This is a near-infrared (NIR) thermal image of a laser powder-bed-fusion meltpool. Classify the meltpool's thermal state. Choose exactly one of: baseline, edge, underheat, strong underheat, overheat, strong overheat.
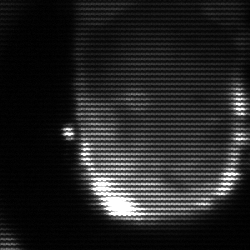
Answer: baseline